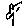
Label: flower